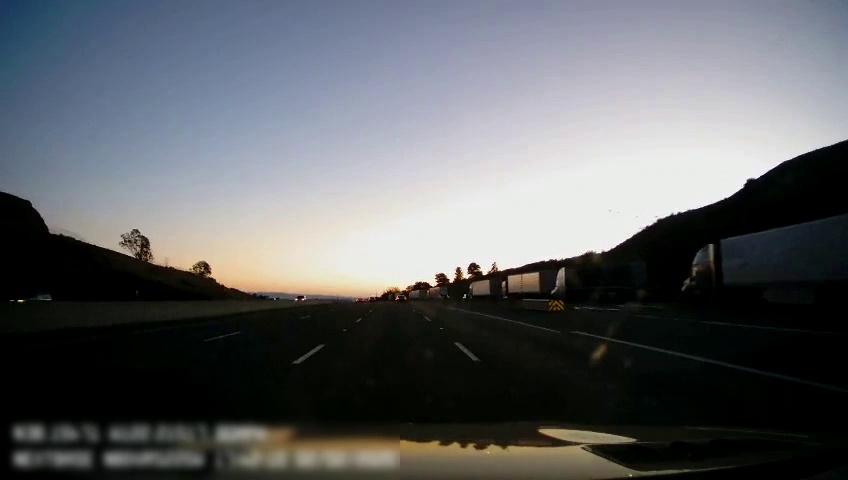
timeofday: Dusk/Dawn/Twilight
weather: Sunny
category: Drivable Space
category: Vehicles | Car
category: Vehicles | Truck
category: Vehicles | Truck
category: Vehicles | Truck
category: Vehicles | Truck
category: Vehicles | Truck
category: Vehicles | Truck
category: Vehicles | SUV
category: Vehicles | SUV
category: Lanes | Alternate Lane
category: Lanes | Current Lane
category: Lanes | Current Lane
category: Lanes | Alternate Lane
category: Lanes | Alternate Lane
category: Lanes | Alternate Lane
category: Traffic | Signs